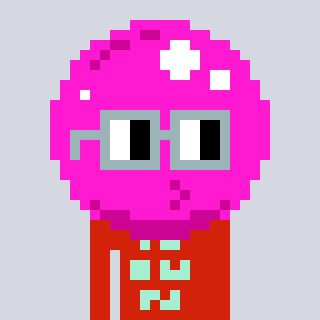
a pixel art character with square dark gray glasses, a bubblegum-shaped head and a red-colored body on a cool background